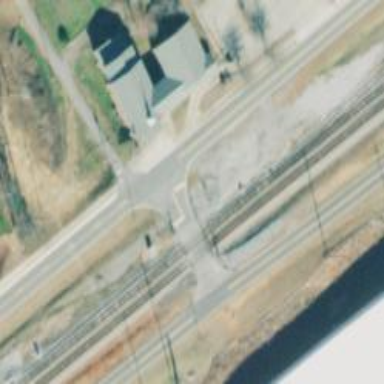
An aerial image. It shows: Level crossing with lights on the railway.